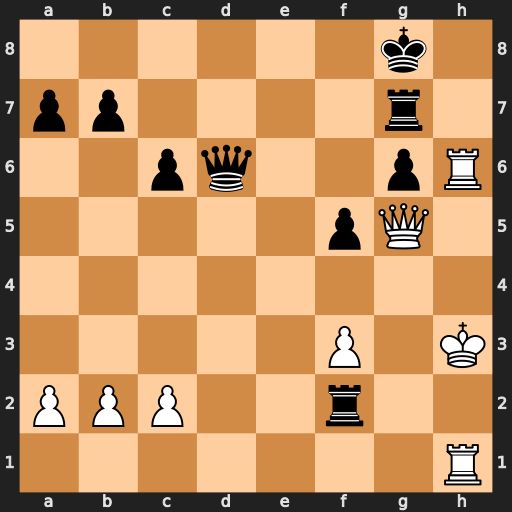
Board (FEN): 6k1/pp4r1/2pq2pR/5pQ1/8/5P1K/PPP2r2/7R
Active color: w
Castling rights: -
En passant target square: -
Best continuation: Qe3 Rxf3+ Qxf3